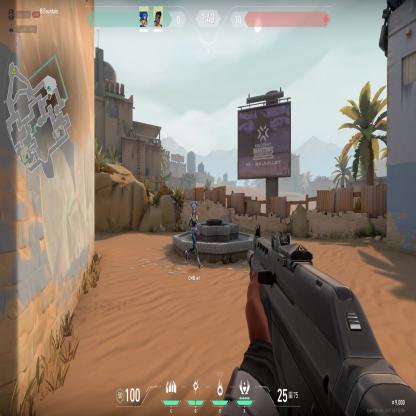
Label: teammate